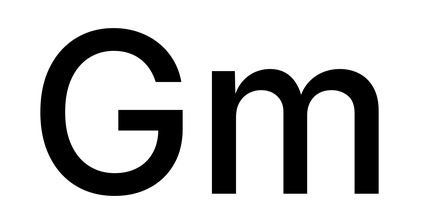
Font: Inter_Medium